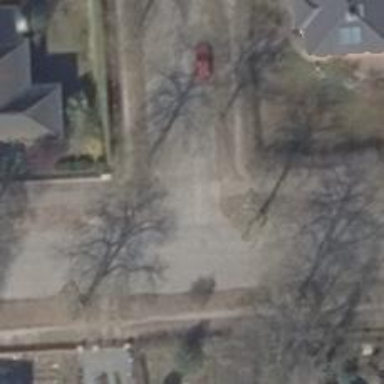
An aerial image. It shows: Residential road with no sidewalk.